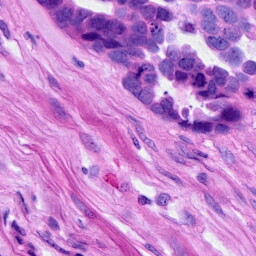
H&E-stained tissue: Ovarian